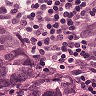
Metastatic tissue present: yes